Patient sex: F
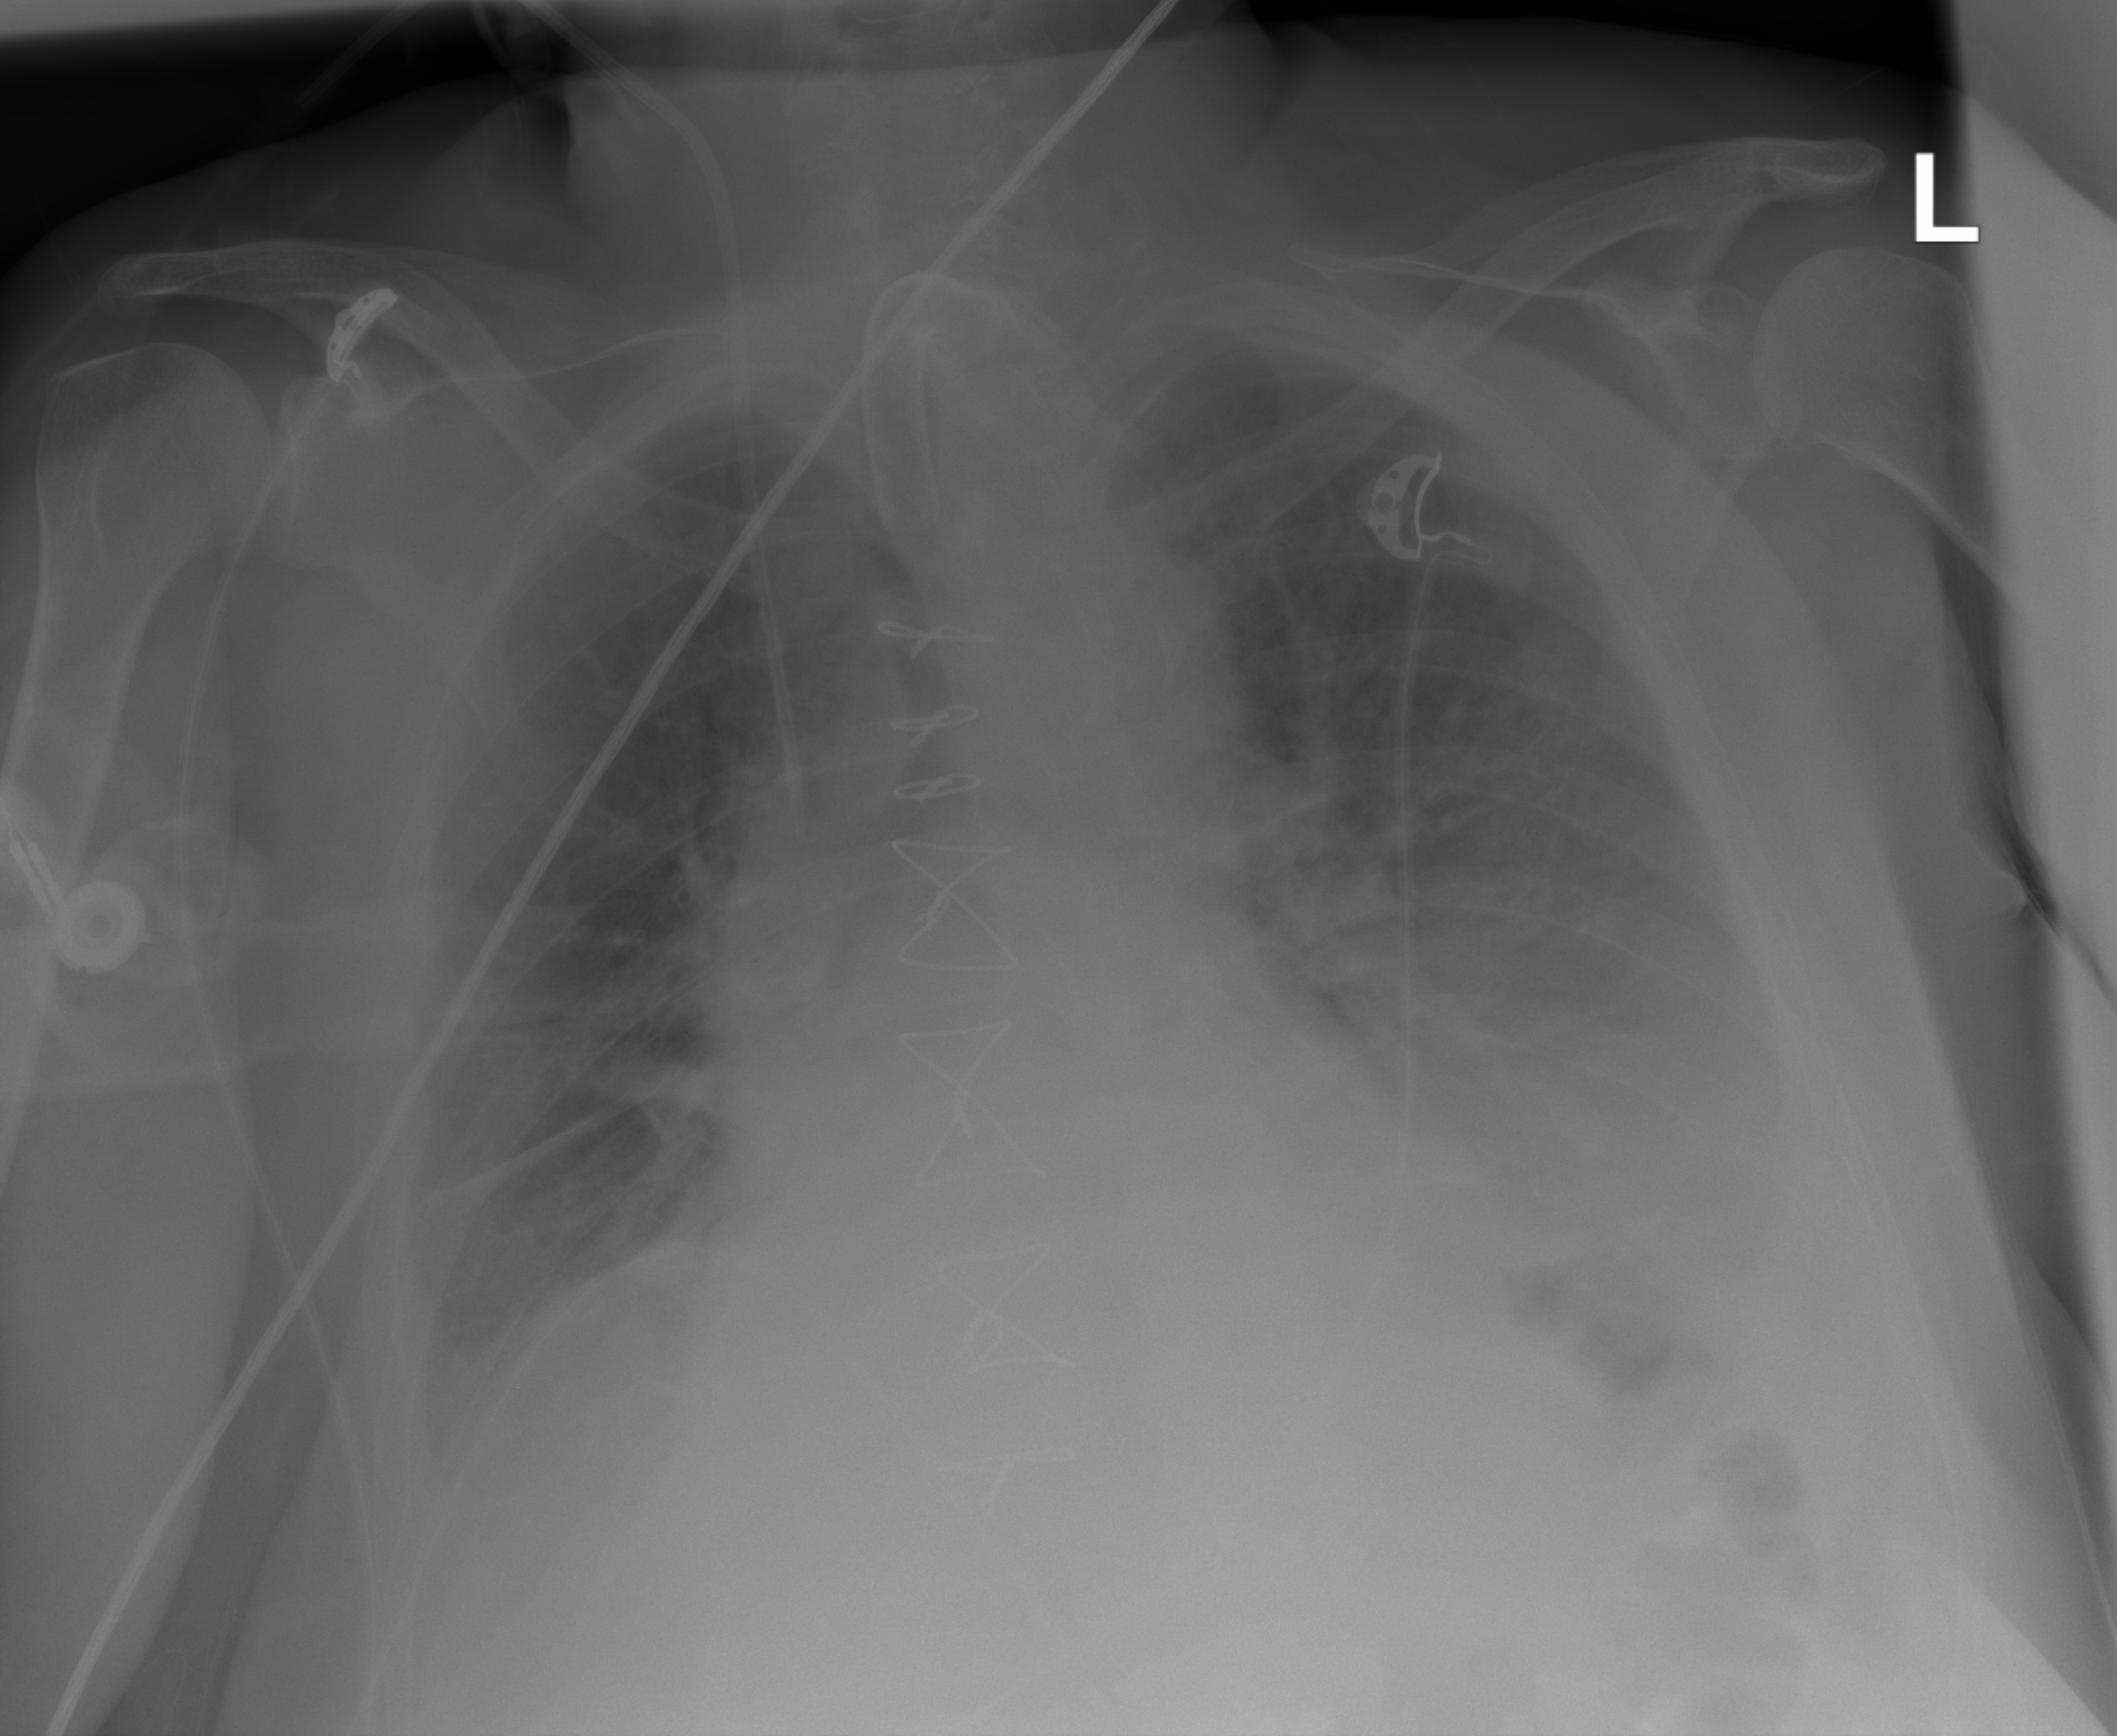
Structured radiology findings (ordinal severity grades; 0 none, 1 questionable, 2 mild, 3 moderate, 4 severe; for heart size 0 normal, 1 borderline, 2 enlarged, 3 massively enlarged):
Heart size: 2
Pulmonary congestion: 0
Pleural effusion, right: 3
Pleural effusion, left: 3
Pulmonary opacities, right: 0
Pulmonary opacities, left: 0
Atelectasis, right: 3
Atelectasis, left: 2